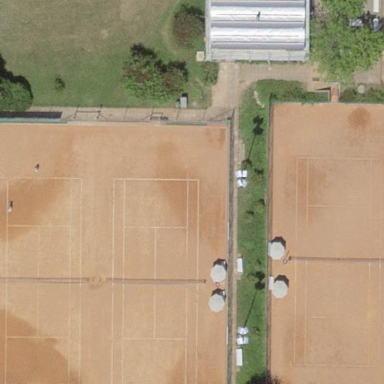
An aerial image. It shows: Clay tennis court on the leisure land pitch.